Question: I am looking for jQuery Solution to display the 4 values on a horizontal scale line. The values are Minimum, Maximum, Average, and Current. It is not a 2 Dimensional Graph. Just a simple 4 points on a single horizontal line with the markers pointing to those points.
To show what I am trying to achieve, here is a sketch

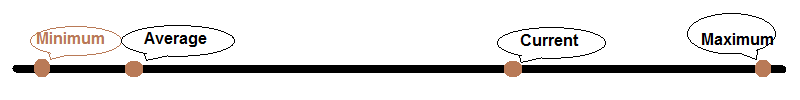
Answer: The first thing that came to my mind was the <URL>. It supports multiple handles, and you can make it disabled if its for display purposes only.
'''
$(function() {
$mySlider = $("#slider-range");
$mySlider.slider({
min: 0,
max: 1000,
values: [ 75, 125, 175, 225 ],
slide: function( evt, ui ) {
a = [];
for(var i=0; i<ui.values.length; i++) {
a.push(ui.values[i]);
}
$( "#amount" ).val( "$" + a.join(" - " + "$") );
}
});
$( "#amount" ).val(
["$" + $mySlider.slider("values", 0),
"$" + $mySlider.slider("values", 1),
"$" + $mySlider.slider("values", 2),
"$" + $mySlider.slider("values", 3)].join(" - ")
);
});
'''
## Fiddle